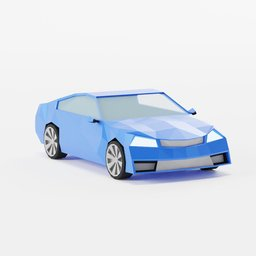
Label: mechanical